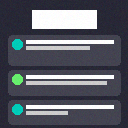
Screen state: on